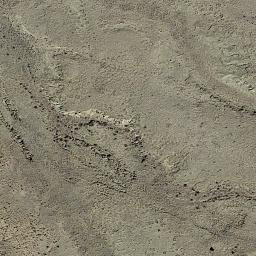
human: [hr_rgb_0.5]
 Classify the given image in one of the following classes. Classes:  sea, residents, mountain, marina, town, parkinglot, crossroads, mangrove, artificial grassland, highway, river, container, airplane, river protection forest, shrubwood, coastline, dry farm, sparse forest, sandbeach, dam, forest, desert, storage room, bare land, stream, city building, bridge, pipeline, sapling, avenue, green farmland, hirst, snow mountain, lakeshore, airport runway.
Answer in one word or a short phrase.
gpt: bare land